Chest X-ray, AP view. Patient: 43 years old, sex F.
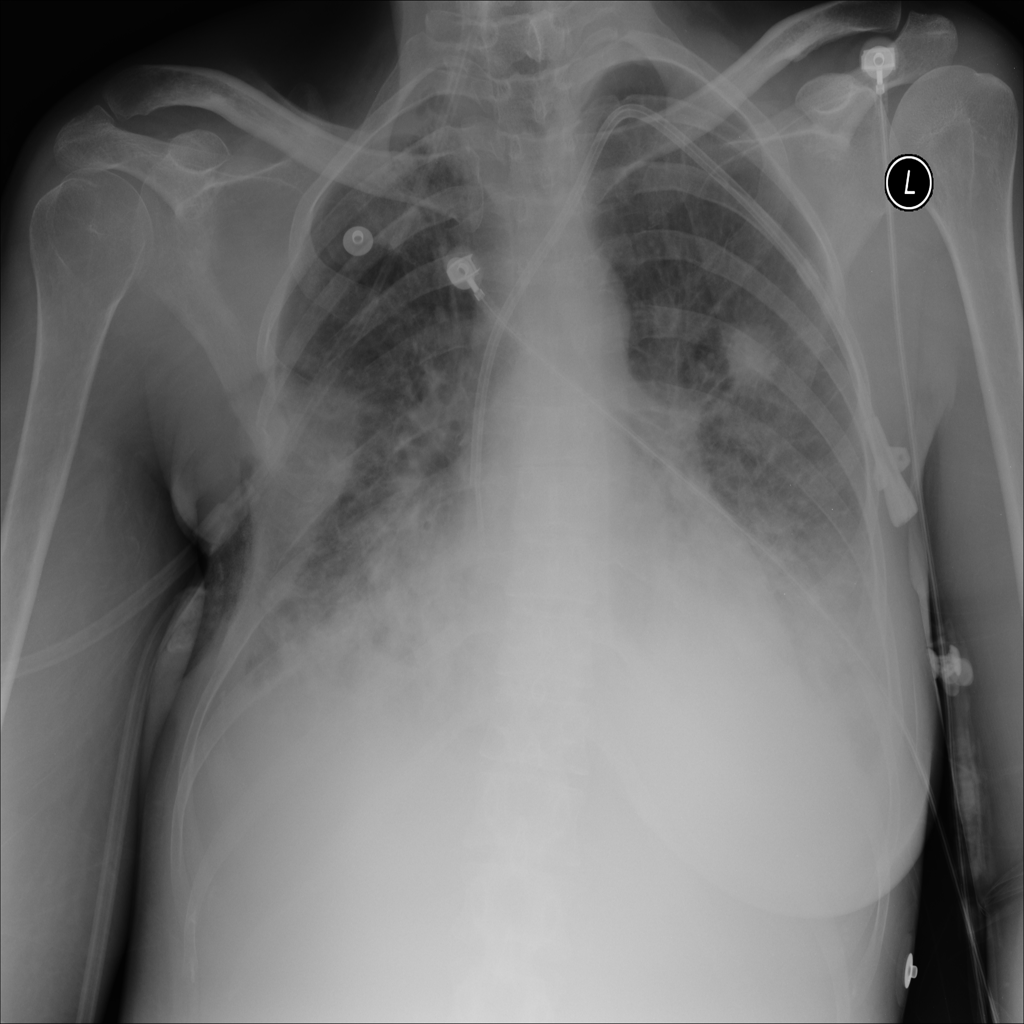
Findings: Infiltration, Mass, Nodule